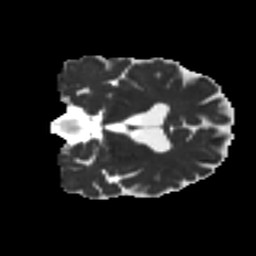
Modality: MD
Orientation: coronal
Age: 63
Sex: male
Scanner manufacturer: ge
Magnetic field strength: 3 T
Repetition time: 7.8 s
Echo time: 0.0611 s